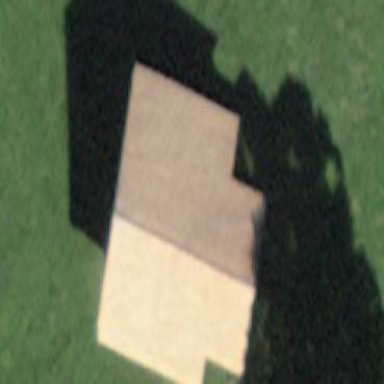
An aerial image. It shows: Rural barn.